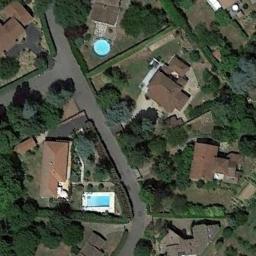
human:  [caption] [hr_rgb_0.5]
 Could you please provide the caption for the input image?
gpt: There are many buildings of different shapes and sizes in medium residential area .

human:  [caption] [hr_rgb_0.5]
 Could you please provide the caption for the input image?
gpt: The medium residential is on the grass next to some trees and road .

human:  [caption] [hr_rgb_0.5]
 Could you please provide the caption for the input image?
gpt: There are trees of different colors next to the medium-sized houses .

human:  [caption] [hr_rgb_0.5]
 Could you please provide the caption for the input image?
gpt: The medium residential area has some orange houses and lots of trees and two of the houses have swimming pools .

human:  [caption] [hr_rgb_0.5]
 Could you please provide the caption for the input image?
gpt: There are some brown buildings and two swimming pools on the medium residential area .